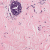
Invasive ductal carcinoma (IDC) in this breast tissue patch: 0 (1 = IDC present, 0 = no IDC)